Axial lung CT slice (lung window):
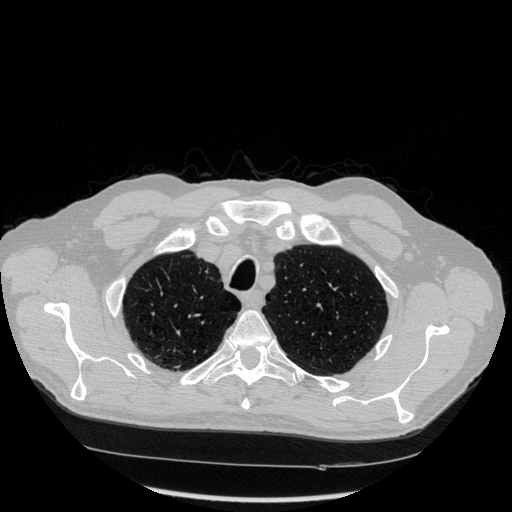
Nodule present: no